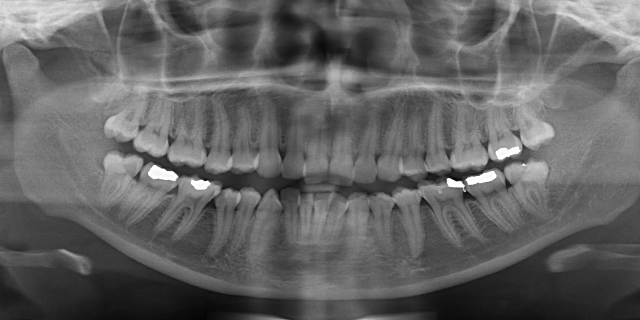
adult